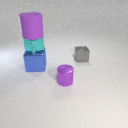
small purple metal cylinder in front of small gray metal cube